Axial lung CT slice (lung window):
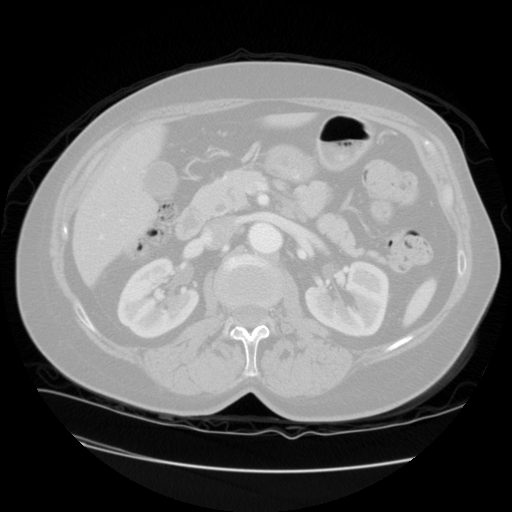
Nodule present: no